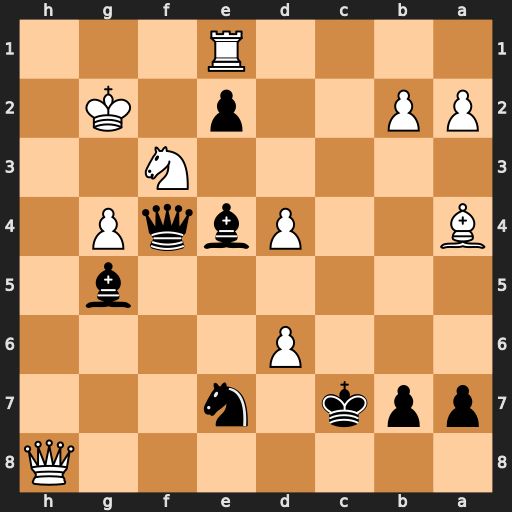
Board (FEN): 7Q/ppk1n3/3P4/6b1/B2PbqP1/5N2/PP2p1K1/4R3
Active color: b
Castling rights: -
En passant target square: -
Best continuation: Kb6 Qd8+ Ka6 Bb5+ Kxb5 Qd7+ Bc6